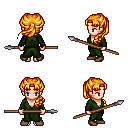
a pixel art fantasy rpg character, female body template, human, light skin, green robe, gold greaves, light blonde princess hairstyle, brown shoes, spear, four views (front, back, left, right), 2x2 character sprite sheet, small pixel art, hard edges, no anti-aliasing